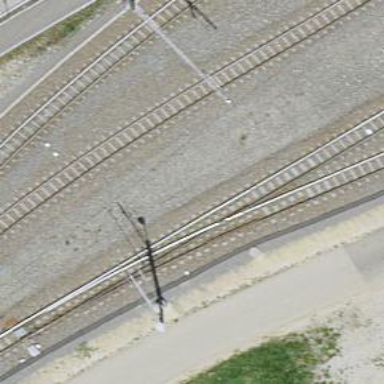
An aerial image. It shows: Narrow-gauge railway siding with electrified contact line.